Question: I have a Symfony action where I am trying to return a 404 error when a query returns NULL.
I always get the regular page's template returned and a 200 HTTP return code.
I have checked and my error logs show that the createNotFoundException is firing.
I am running Symfony 2.7.1
Any ideas why this code is not returning the 404 page?
'''
<?php
namespace Example\GroupBundle\Controller;
use Symfony\Bundle\FrameworkBundle\Controller\Controller;
use Sensio\Bundle\FrameworkExtraBundle\Configuration\Route;
use Sensio\Bundle\FrameworkExtraBundle\Configuration\Template;
use Sensio\Bundle\FrameworkExtraBundle\Configuration\Method;
use Symfony\Component\HttpFoundation\Request;
use Example\GroupBundle\Entity\Group;
/**
* Class SupportGroupLandingController
* @package Example\GroupBundle\Controller
*
* @Route("/group")
*/
class SupportGroupController extends Controller
{
/**
* @Route("/{name}", name="support_group_page")
* @Method("GET")
* @Template("ExampleGroupBundle::group_page.html.twig")
*
* @param $name
* @return array
*/
public function indexAction($name)
{
$repo = $this->getDoctrine()->getRepository('ExampleGroupBundle:Group');
$group = $repo->findOneBy(array('name' => $name));
if ($group === NULL) {
error_log('group is null');
return $this->createNotFoundException('Support Group does not exist');
error_log('this should not be here');
} else {
error_log('group is not null: '.var_export($group, TRUE));
}
return array('group' => $group);
}
}
'''

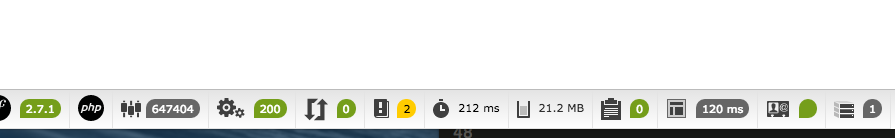
Answer: You need not to return '$this->createNotFoundException('Support Group does not exist');' but throw it:
'''
throw $this->createNotFoundException('Support Group does not exist');
'''